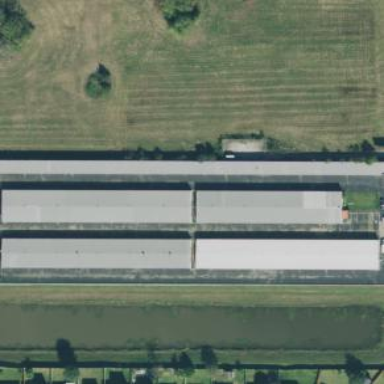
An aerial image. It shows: Storage rental shop.